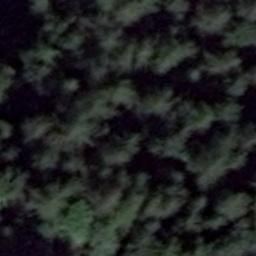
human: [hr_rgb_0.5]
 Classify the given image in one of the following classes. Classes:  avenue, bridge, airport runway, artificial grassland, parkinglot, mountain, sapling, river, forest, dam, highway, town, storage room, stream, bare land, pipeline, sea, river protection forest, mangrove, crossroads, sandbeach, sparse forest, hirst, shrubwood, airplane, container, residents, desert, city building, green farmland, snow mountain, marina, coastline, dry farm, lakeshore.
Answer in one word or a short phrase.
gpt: forest